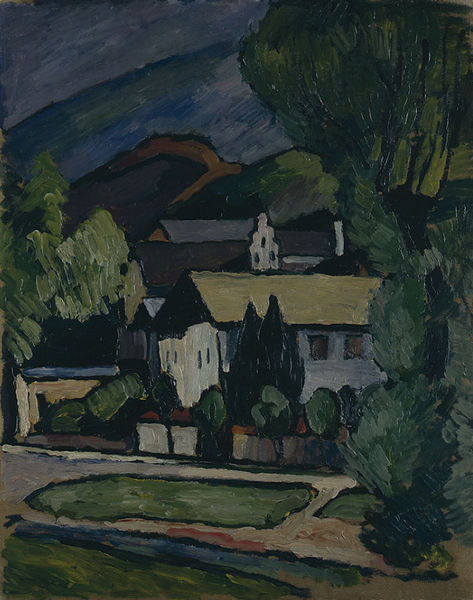
Titel: Bayerische Dorfhäuser unter Bäumen
Künstler: Alexander Kanoldt
Standort: Karlsruhe
Institution: Staatliche Kunsthalle Karlsruhe
Schlagwörter: baum, berg, blau, dunkel, gemälde, himmel, laub, wasser, weiß, wolken, bäume, cezanne, fluss, gelb, grob, grün, impressionismus, landschaft, ocker, stadt, abend, braun, bunt, fenster, grau, nacht, orange, schwarz, strasse, dach, gebäude, gras, haus, rasen, rot, weg, wiese, wolke, zaun, expressionismus, flächig, malerei, wand, öl, bach, dämmerung, feld, felder, häuser, hügel, natur, pappel, pappeln, stamm, weide, brücke, busch, büsche, gebüsch, hütte, kirche, pastos, sträucher, wege, land, pflanzen, tal, wald, garten, zypressen, deutschland, farbig, orang, sommer, ruhe, düster, fassade, ort, abstrakt, berge, berghang, farben, fläche, flächen, gebirge, gipfel, modern, dorf, dächer, giebel, mauer, farbe, linien, bauernhof, hof, platz, van gogh, pastös, tannen, ölgemälde, dick, duktus, dunkelblau, einfach, ölfarbe, still, abstraktion, umriss, abstrahiert, ortschaft, bergdorf, bayern, kloster, münchen, expressionistisch, alpen, kontur, schraffur, konturen, klassische moderne, bedrohlich, leinwand, laubbaum, pinsel, pinselstrich, kontraste, mauern, expressiv, laubbäume, stall, beet, gehöft, graben, pinselstriche, grünfläche, espressionismus, farbfelder, grüntöne, blauer reiter, klee, kandinsky, anger, gabriele münter, münter, bund, impressionist, abgrenzung, ductus, stufengiebel, wohnsiedlung, tachismus, marc, murnau, blaue reiter, nolde, böume, rosengarten, duster, lanfschft, landshcaft, flächenhaft, staddt, gabriele, giebeldächer, nachtansicht, gaten, dumkel, expressionsmus, b#ume, zyprese, h#user, blaues land, gemälde#, weg strasse, dorf haus, rahemnd, zun, farbfeldabgrenzung, blöauer reiter, hdorf, nünchen, abstrakt abstraktion, mauer gelb